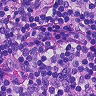
Metastatic tissue present: no